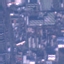
Label: Industrial